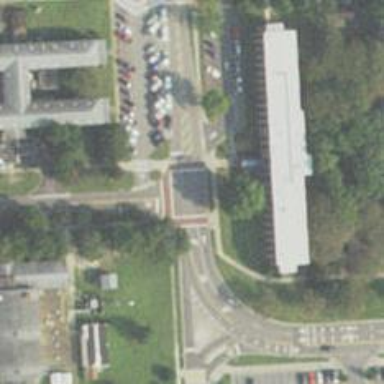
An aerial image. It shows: Uncontrolled crossing on footway.